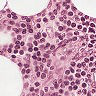
Metastatic tissue present: no